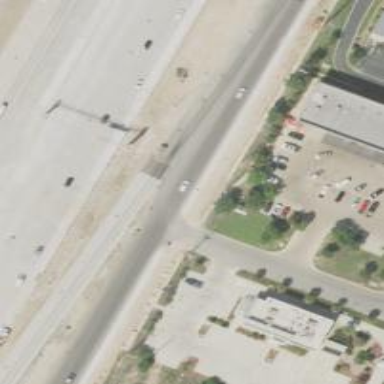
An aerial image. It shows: Secondary road with asphalt surface and frontage road.